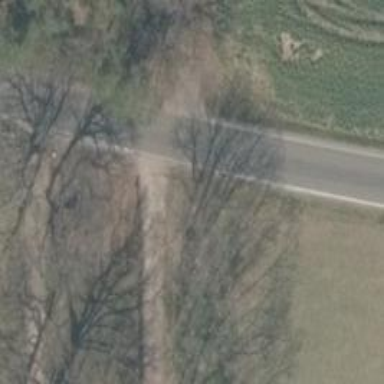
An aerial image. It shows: Tertiary road with asphalt surface.